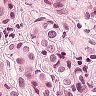
Metastatic tissue present: yes